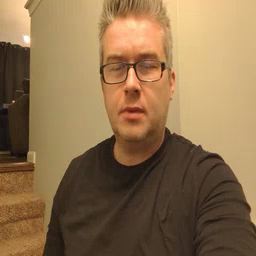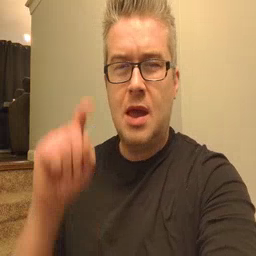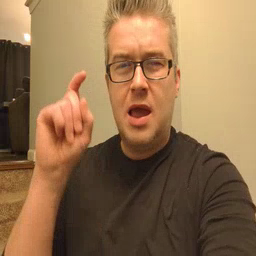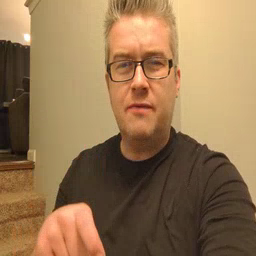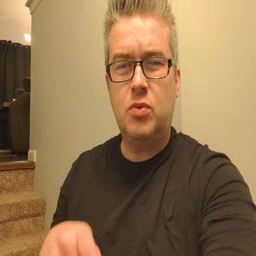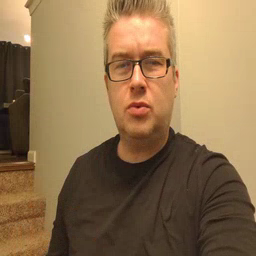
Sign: haveto